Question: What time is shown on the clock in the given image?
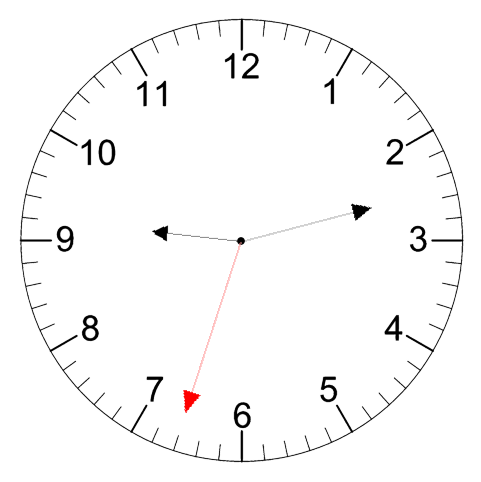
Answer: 09:12:33